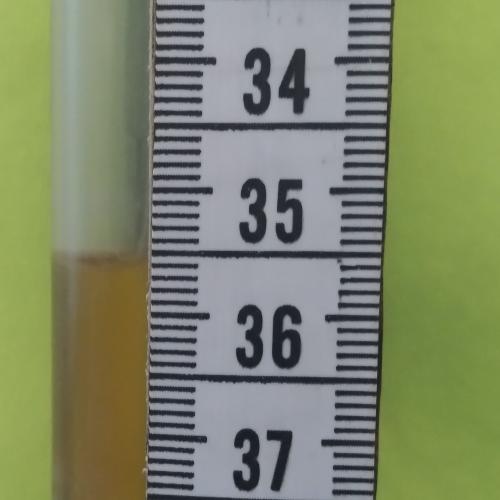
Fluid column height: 35.5 cm